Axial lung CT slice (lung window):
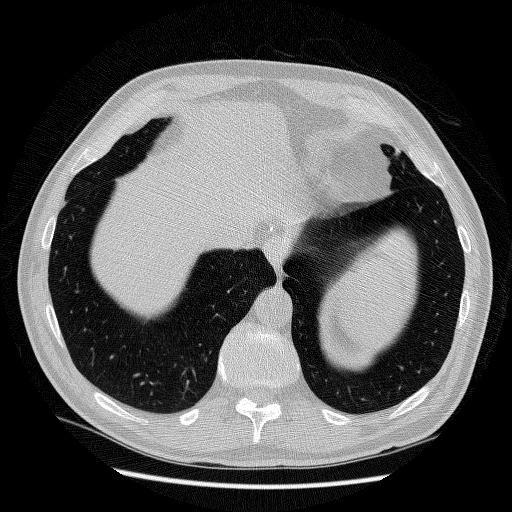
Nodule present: no